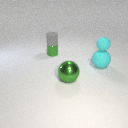
large cyan rubber sphere below small cyan rubber sphere